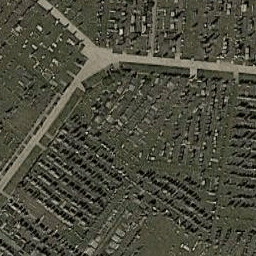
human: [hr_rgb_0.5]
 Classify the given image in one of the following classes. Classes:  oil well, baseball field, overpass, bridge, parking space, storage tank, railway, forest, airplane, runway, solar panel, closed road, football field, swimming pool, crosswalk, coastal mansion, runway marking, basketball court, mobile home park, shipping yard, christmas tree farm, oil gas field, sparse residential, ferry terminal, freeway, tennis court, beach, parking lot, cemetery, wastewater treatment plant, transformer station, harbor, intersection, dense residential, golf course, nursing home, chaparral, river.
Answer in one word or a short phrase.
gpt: cemetery